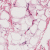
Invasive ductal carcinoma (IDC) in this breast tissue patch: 0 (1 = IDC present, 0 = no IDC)